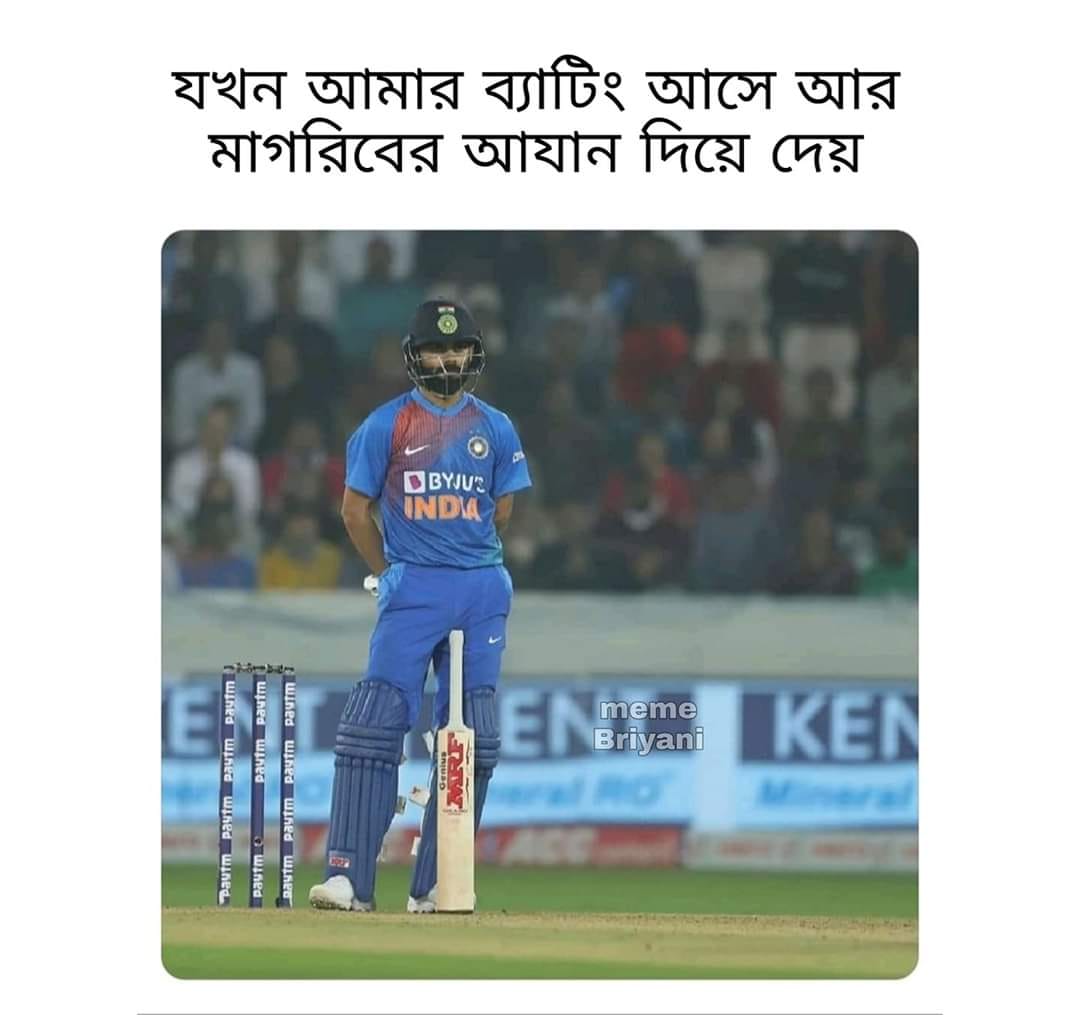
Text: যখন আমার ব্যাটিং আসে আর মাগরিবের আযান দিয়ে দেয়
Label: Non Hate